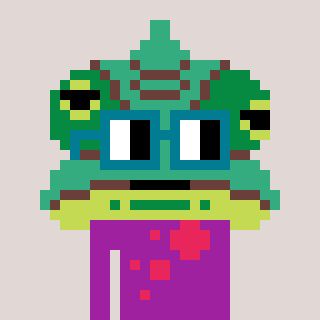
a pixel art character with square dark green glasses, a chameleon-shaped head and a magenta-colored body on a warm background